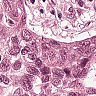
Metastatic tissue present: yes